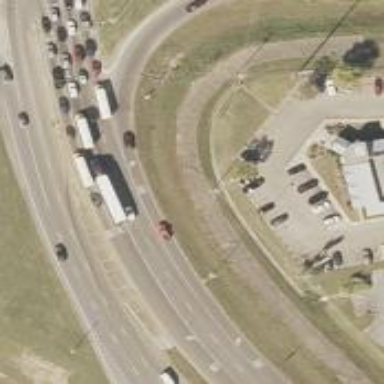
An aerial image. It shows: Asphalt road classified as trunk highway.